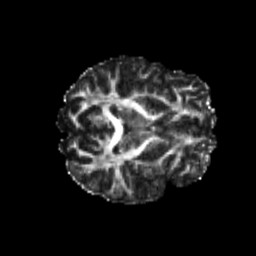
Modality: FA
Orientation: axial
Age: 24
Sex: female
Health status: healthy
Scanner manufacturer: philips
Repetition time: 7.395 s
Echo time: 0.08599 s